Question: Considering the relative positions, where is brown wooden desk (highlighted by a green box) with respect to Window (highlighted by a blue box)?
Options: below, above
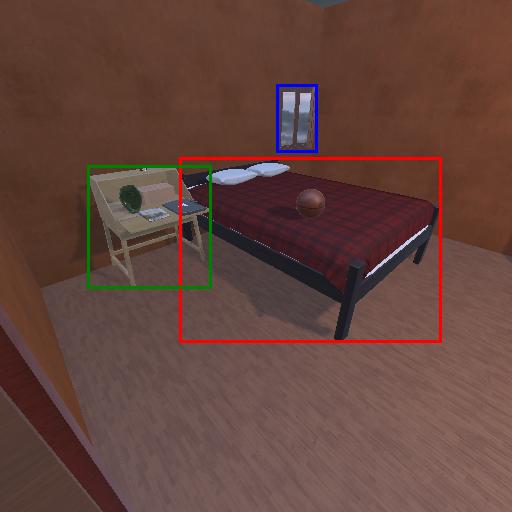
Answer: below